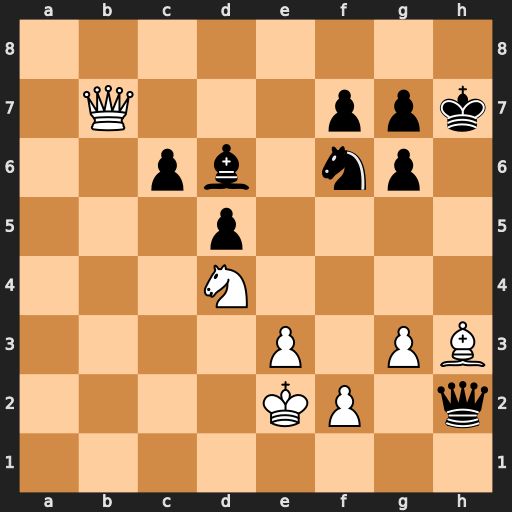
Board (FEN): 8/1Q3ppk/2pb1np1/3p4/3N4/4P1PB/4KP1q/8
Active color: w
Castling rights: -
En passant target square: -
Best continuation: Nf3 Qxh3 Ng5+ Kh6 Nxh3